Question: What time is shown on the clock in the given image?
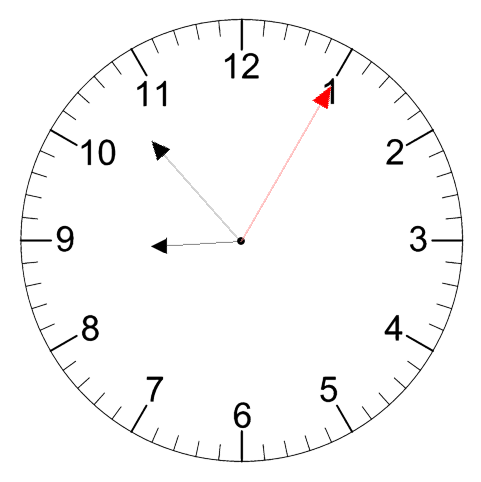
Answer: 08:53:05